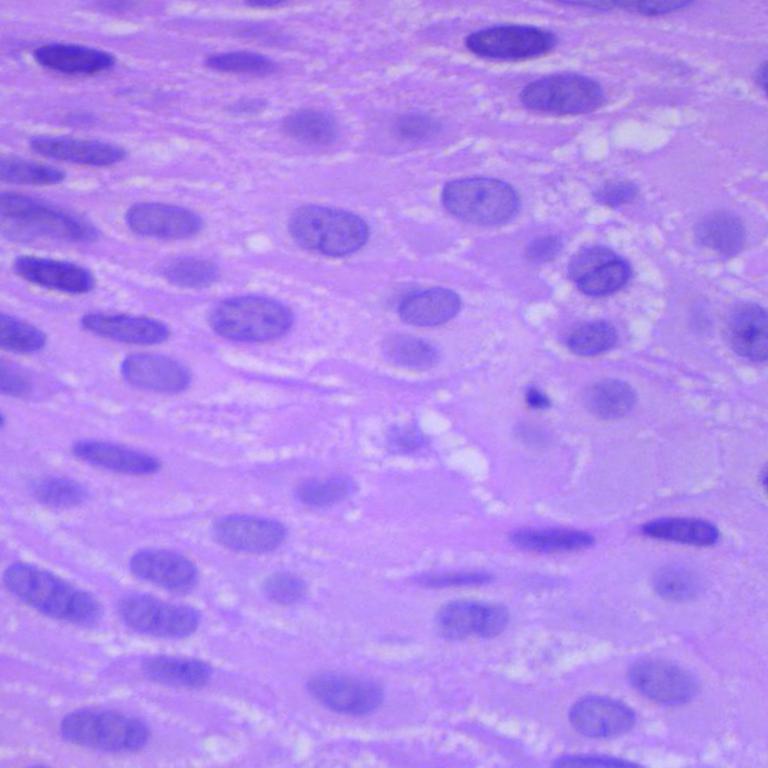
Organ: lung
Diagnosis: squamous carcinomas